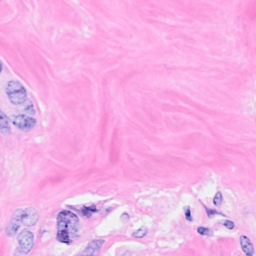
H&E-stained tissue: Breast